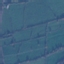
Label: Pasture